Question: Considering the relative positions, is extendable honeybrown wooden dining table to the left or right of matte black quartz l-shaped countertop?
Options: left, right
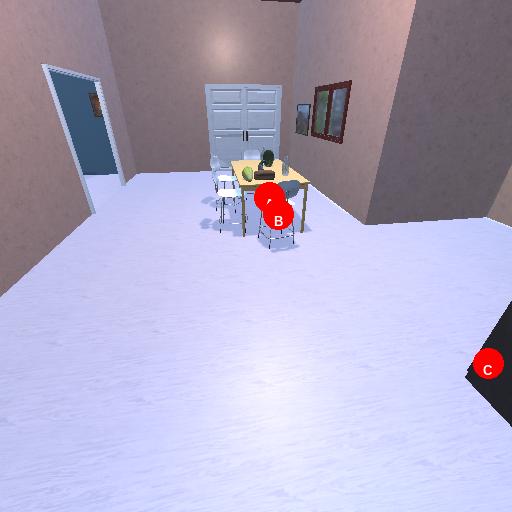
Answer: left